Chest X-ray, PA view. Patient: 67 years old, sex F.
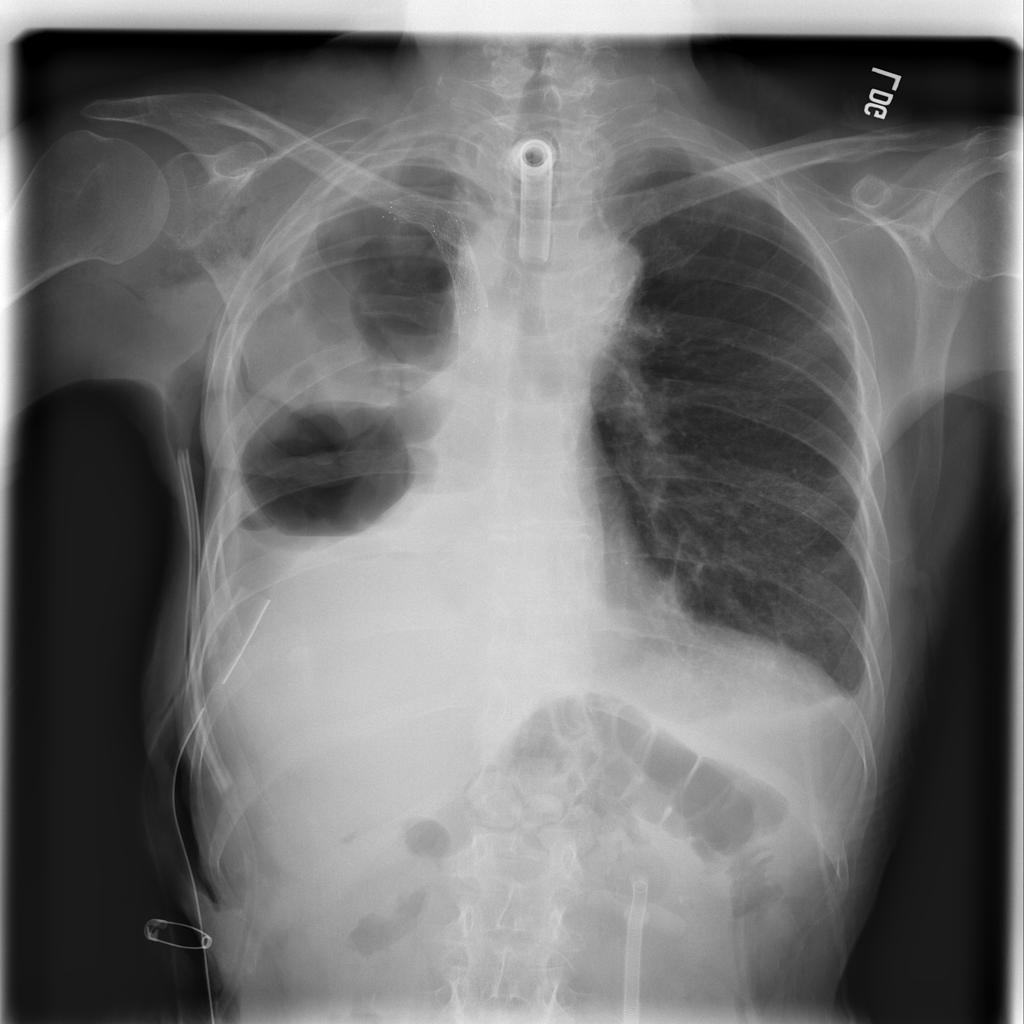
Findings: No Finding